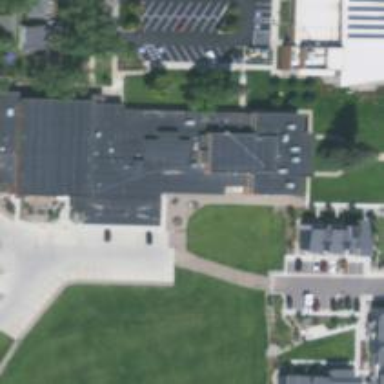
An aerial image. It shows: School building.